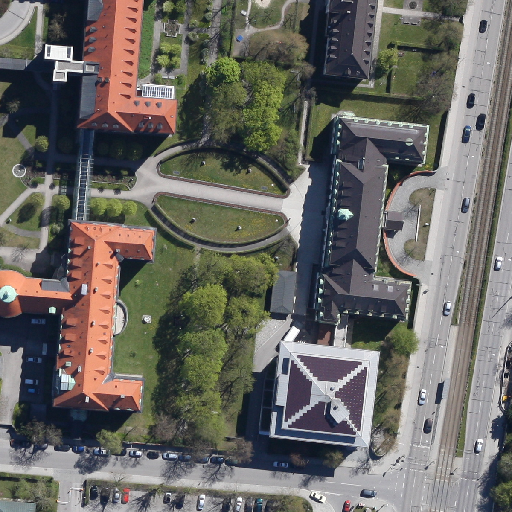
Referring expression: paved road along with tree